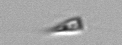
Label: Calciopappus